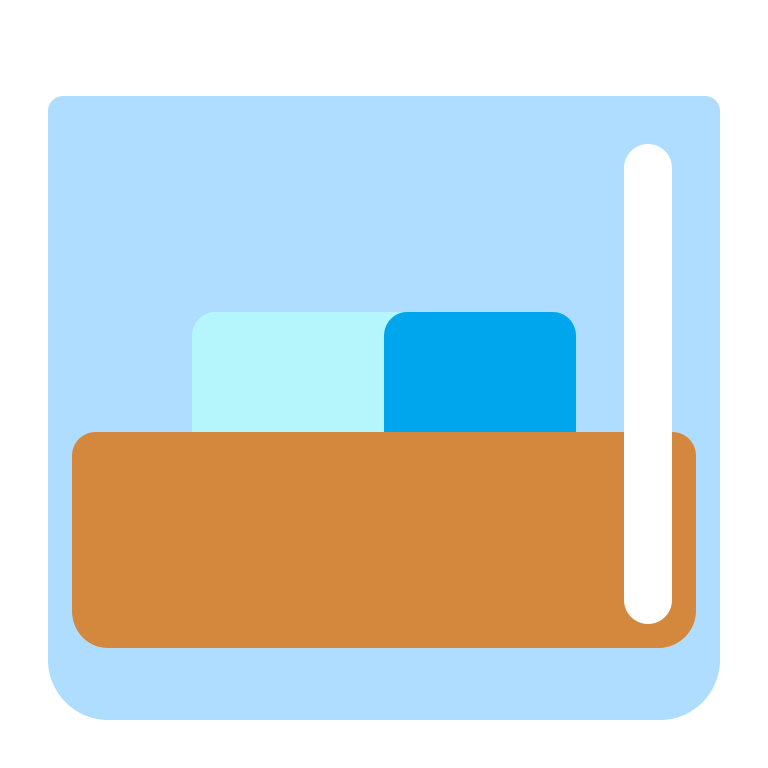
tumbler glass flat